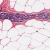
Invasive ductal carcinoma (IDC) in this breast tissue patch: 0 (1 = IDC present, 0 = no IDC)